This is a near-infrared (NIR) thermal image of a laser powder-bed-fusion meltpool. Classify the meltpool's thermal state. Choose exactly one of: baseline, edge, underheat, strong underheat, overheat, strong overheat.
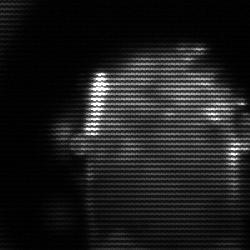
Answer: baseline